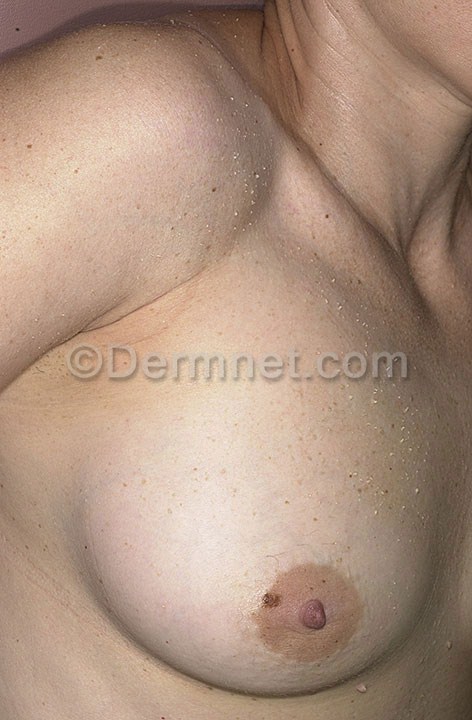
Disease: Seborrheic Keratoses and other Benign Tumors